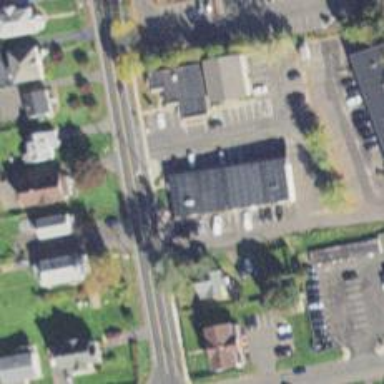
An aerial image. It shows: Veterinary facility.